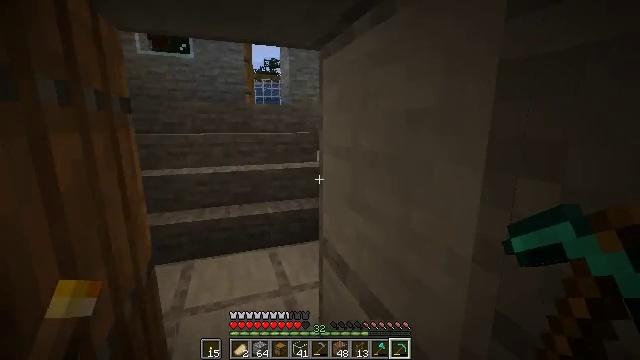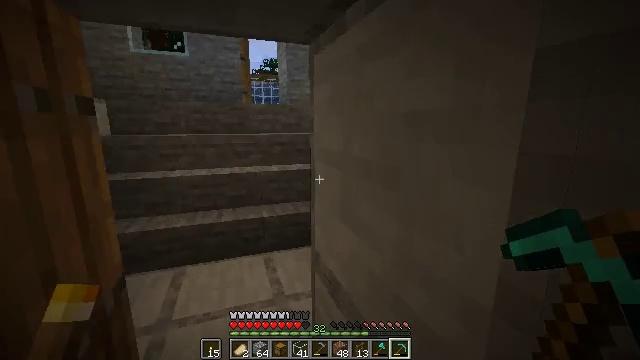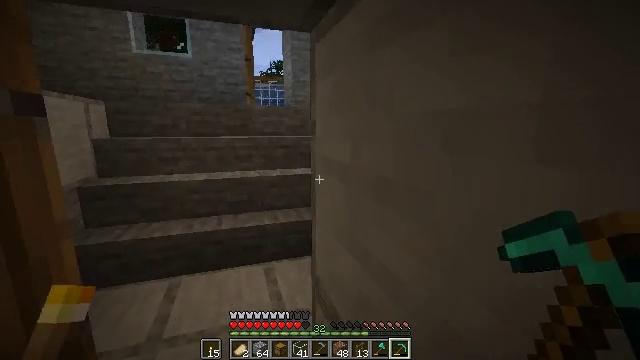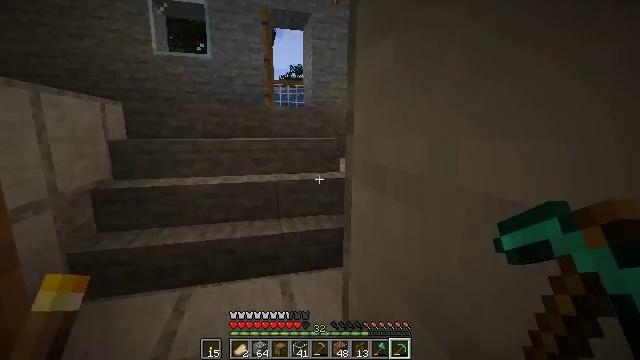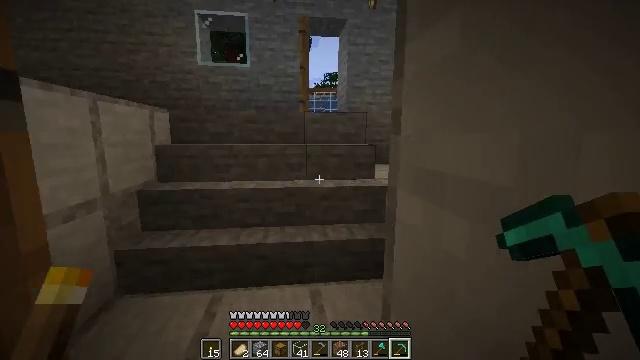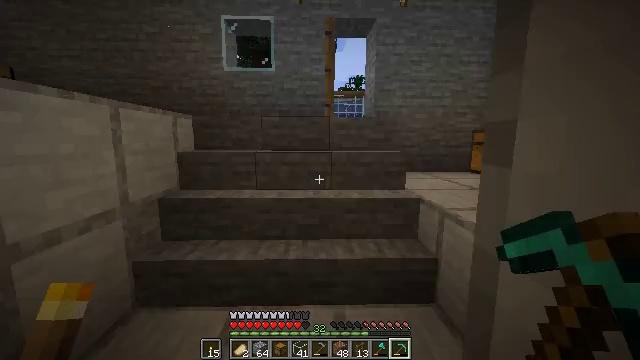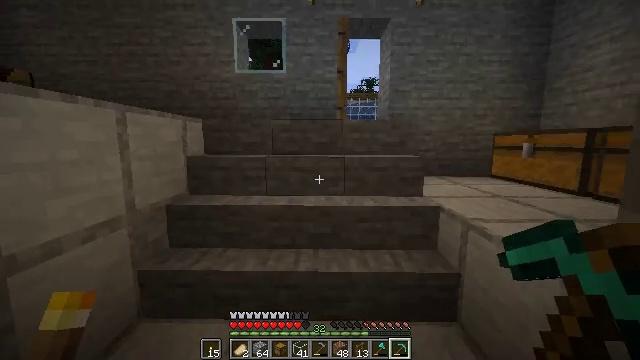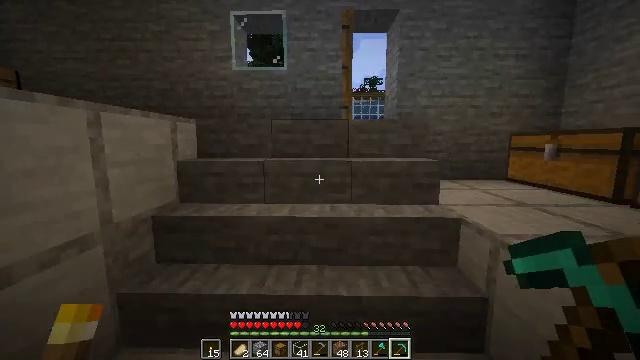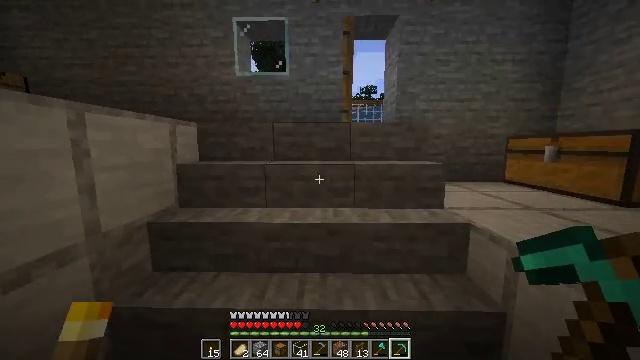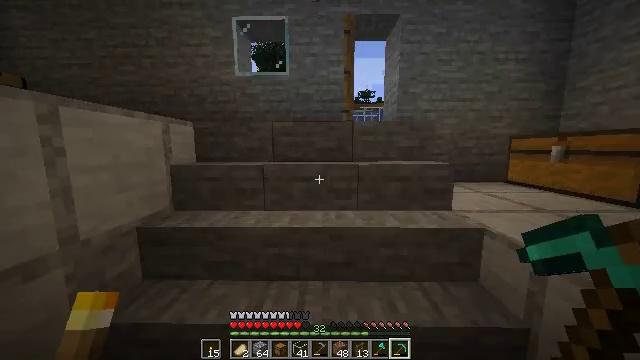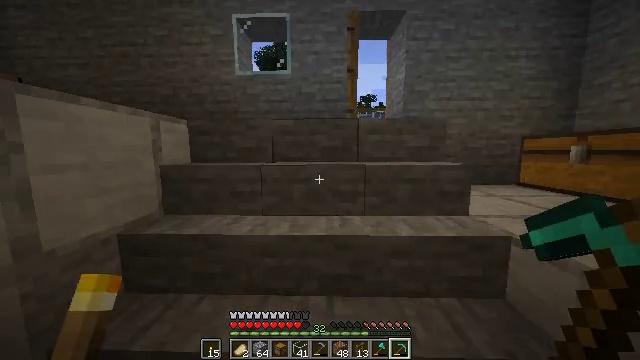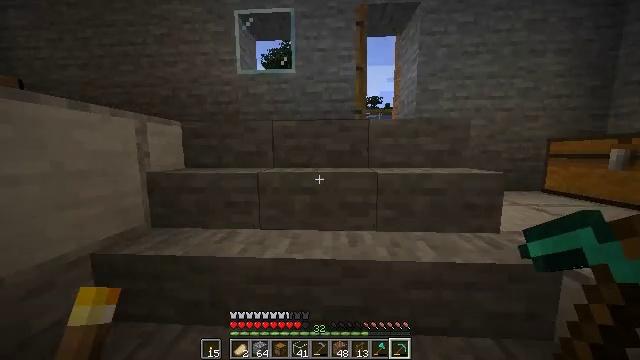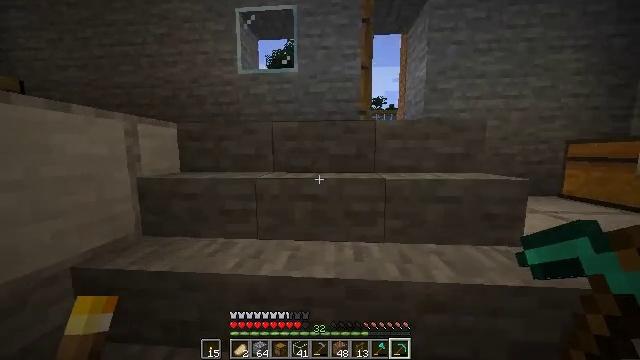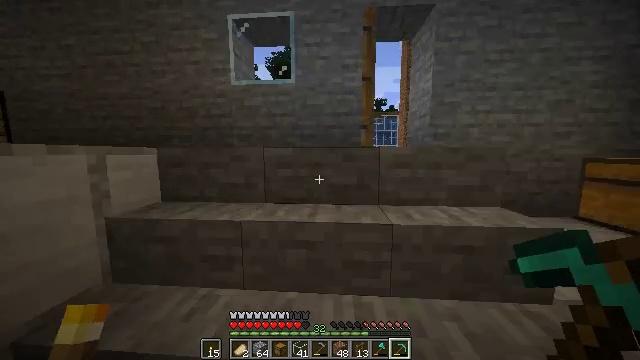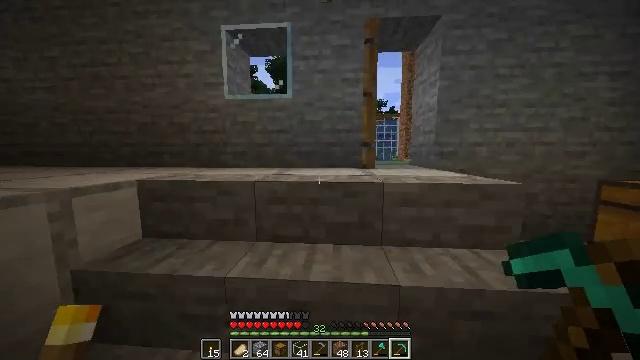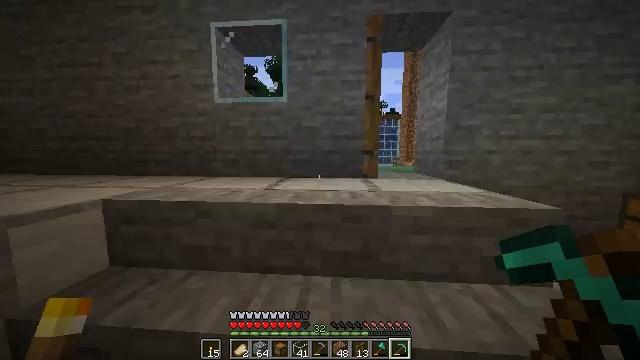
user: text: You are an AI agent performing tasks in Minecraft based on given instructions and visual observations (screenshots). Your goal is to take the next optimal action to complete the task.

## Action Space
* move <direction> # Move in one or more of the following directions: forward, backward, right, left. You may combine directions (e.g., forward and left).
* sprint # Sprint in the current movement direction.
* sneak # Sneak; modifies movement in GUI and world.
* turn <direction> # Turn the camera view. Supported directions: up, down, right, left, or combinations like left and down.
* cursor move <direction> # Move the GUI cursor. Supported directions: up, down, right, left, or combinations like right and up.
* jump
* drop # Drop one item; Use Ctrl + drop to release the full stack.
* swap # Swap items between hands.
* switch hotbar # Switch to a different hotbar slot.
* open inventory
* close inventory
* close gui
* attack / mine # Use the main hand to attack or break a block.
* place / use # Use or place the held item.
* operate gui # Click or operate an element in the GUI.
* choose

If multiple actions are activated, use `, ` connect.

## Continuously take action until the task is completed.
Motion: motion action
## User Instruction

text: craft item air
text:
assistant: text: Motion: move forward
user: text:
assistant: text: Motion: move forward, turn left
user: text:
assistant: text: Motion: move forward, turn left
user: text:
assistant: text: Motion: move forward, turn left and up
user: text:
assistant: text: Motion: move forward, turn left
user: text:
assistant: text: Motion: move forward, sprint, turn left
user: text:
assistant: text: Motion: move forward, sprint
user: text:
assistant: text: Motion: move forward, sprint
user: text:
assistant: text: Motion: move forward, sprint
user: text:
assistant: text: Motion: move forward, sprint
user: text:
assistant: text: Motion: move forward, turn left
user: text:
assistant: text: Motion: move forward, turn left
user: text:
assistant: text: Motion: move forward
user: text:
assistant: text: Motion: move forward
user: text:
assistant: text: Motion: move forward
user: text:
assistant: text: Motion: move forward
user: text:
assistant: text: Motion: move forward, turn left
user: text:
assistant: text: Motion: move forward, turn left and down
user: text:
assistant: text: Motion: move forward, turn left and down
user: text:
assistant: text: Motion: move forward, turn left and down
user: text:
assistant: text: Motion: move forward, turn left and down
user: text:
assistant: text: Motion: move forward, turn left
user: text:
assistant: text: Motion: move forward, turn left
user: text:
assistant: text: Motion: move forward, turn left
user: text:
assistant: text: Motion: move forward
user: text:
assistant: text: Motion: move forward, turn right
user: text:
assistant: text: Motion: move forward
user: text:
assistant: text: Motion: move forward
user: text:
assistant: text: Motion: move forward
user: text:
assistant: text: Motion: move forward